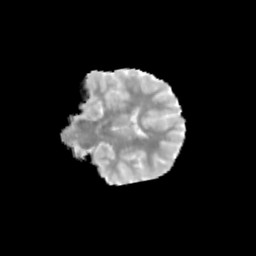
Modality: MD
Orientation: coronal
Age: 9
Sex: female
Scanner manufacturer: siemens
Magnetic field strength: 3 T
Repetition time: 3.8 s
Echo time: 0.07 s